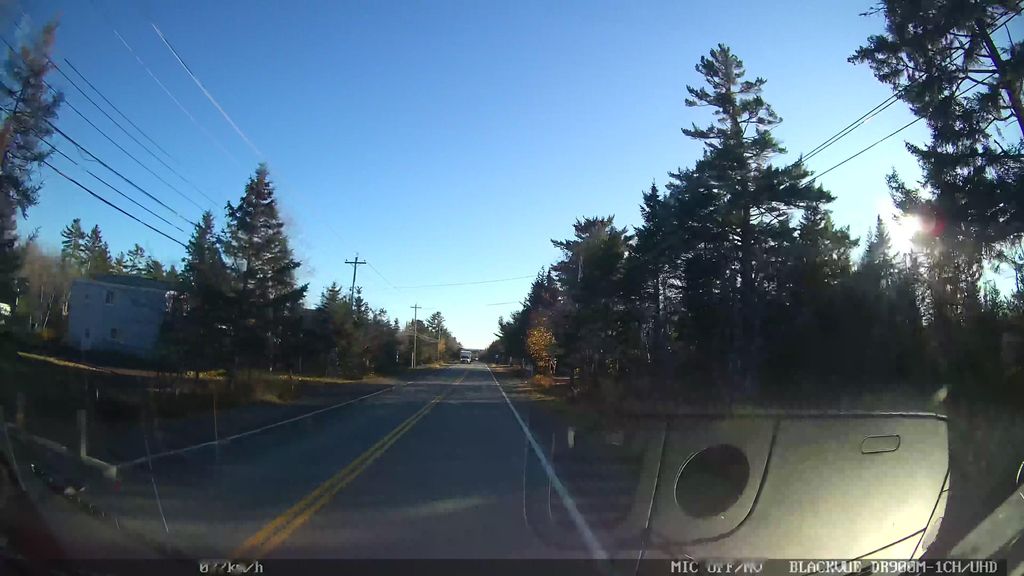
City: halifax